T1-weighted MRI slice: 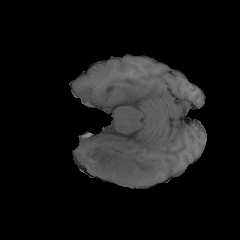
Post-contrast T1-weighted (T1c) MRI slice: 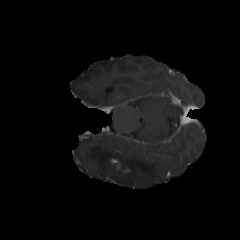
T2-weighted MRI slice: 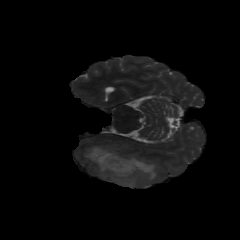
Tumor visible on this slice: yes